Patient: sex F, age 52
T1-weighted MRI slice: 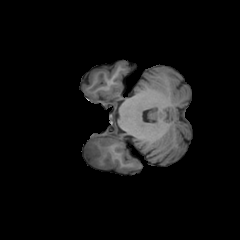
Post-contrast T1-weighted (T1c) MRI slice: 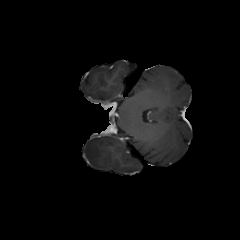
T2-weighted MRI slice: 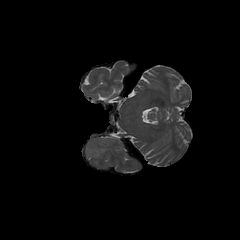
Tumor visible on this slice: yes
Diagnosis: Glioblastoma, IDH-wildtype
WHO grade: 4